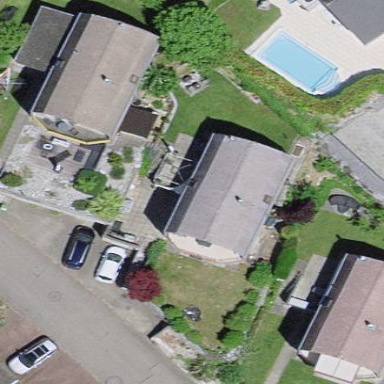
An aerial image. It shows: Detached building with gambrel roof shape.